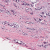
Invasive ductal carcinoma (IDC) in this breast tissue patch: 1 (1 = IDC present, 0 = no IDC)